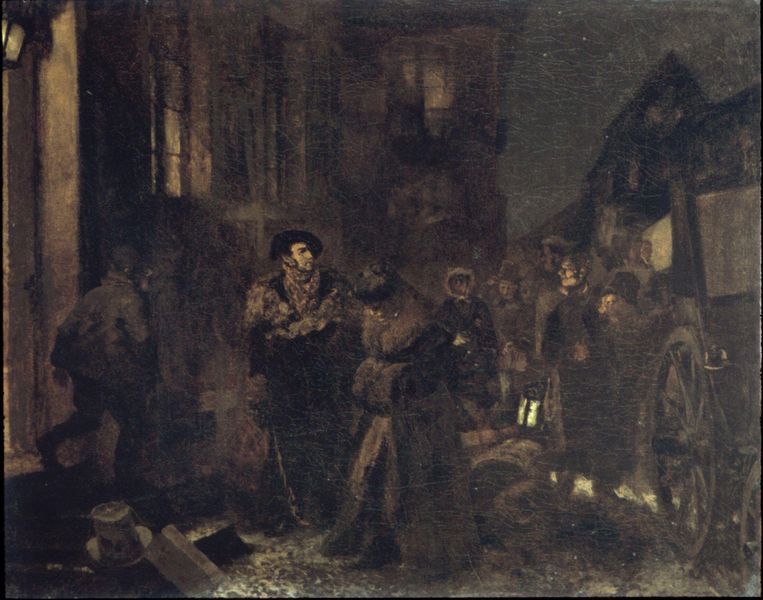
Titel: Einkehr auf der Reise
Künstler: Adolph Menzel
Standort: Zürich.
Institution: Kunsthaus
Schlagwörter: dunkel, gemälde, gruppe, himmel, kopf, mann, schatten, weiß, frauen, gelb, menschen, stadt, abend, braun, fenster, frau, grau, hell, hut, hüte, kleid, kleider, lampe, laterne, licht, männer, nacht, raum, schwarz, strasse, szene, tür, dach, dame, gebäude, haus, schal, schnee, haube, malerei, menge, rock, zylinder, bart, gesichter, jacke, kneipe, mütze, arm, diener, geschichte, kragen, pelz, rembrandt, stein, steine, öl, häuser, kalt, boden, dunkelheit, gewand, gold, mantel, reich, kind, personen, räder, szenerie, fell, düster, fassade, fassaden, gasse, pflaster, zuschauer, gepäck, giebel, nebel, türe, winter, droschke, kutsche, speichen, beleuchtung, rad, wagen, wagenrad, treppe, gäste, finster, stufe, stufen, gesenkt, betrachter, eingang, stern, sterne, sternenhimmel, uniform, backenbart, fass, hauben, fürst, pelzkragen, erleuchtet, muff, pelzmantel, wohlhabend, reise, mittelalter, empfang, lich, ankunft, edelmann, eimer, reisende, lichtschein, gasthaus, wirtshaus, gibel, verbrechen, matsch, erzählung, gerte, stiege, nachtszene, episode, goldenes licht, taverne, änner, pel, pelze, herberge, fensteer, ra, grau grün braun, witner, laterne kutsche pelz ankunft paar